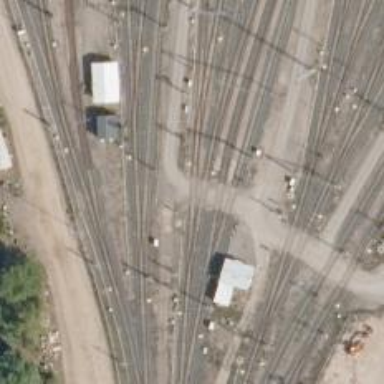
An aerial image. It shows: Level crossing along the railway.